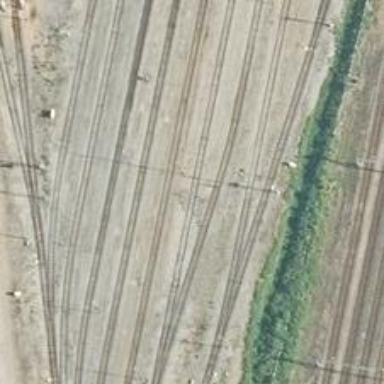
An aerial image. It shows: Railway signal.